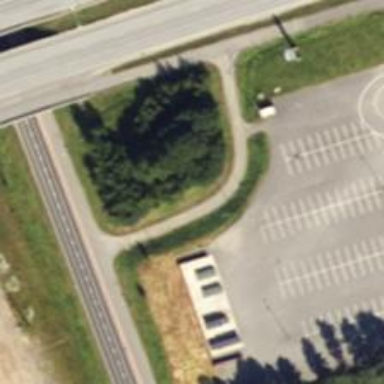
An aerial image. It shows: Asphalt cycleway.